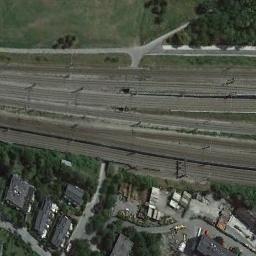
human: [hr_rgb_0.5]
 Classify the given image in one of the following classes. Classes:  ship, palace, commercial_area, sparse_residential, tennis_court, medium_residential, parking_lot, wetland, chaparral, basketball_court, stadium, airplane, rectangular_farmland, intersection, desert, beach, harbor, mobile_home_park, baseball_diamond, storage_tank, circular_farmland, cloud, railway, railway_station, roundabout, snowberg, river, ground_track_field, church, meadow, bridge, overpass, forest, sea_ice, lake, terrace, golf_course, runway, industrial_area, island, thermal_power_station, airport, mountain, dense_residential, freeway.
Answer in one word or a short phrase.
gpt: railway